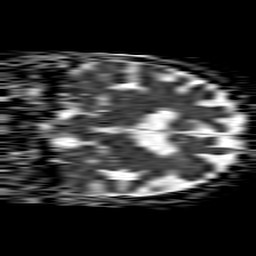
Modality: ADC
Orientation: coronal
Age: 72
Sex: female
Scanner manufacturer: philips
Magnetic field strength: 1.5 T
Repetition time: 4.6 s
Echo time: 0.08528 s